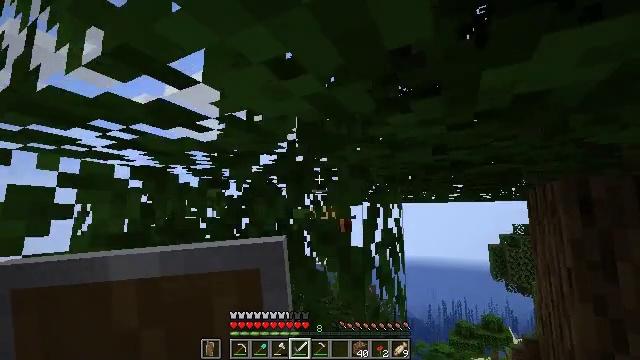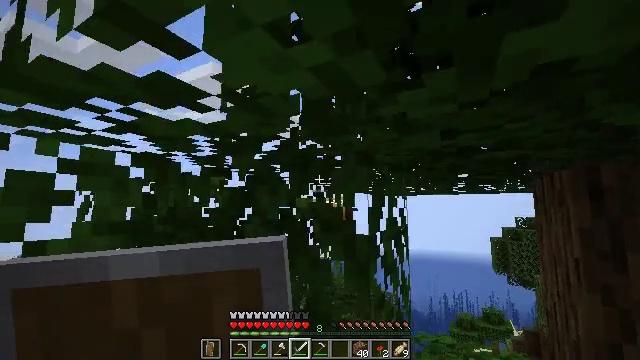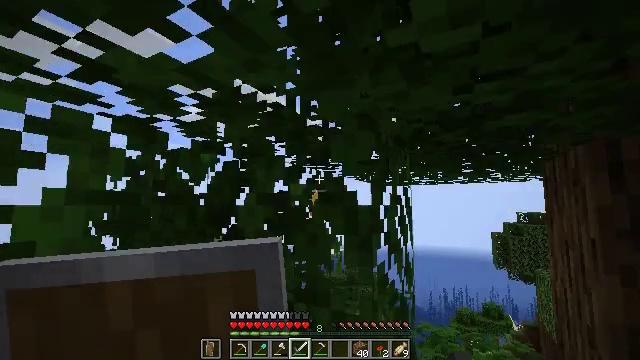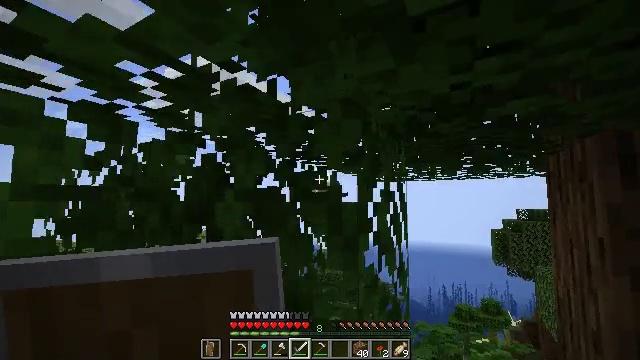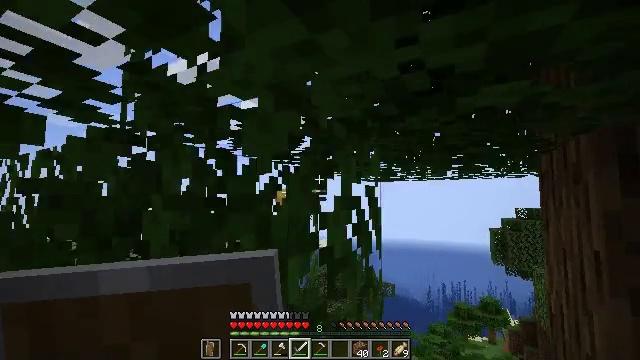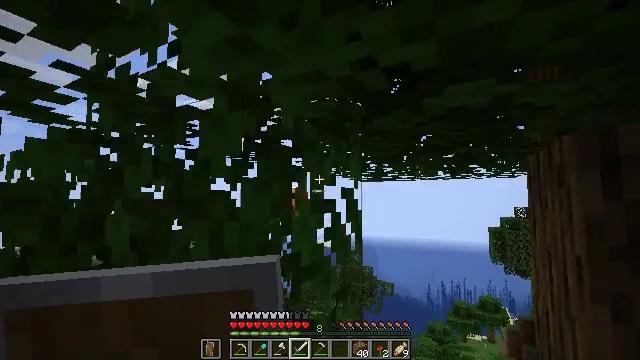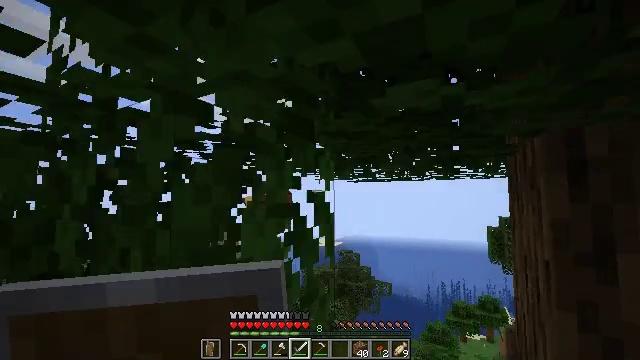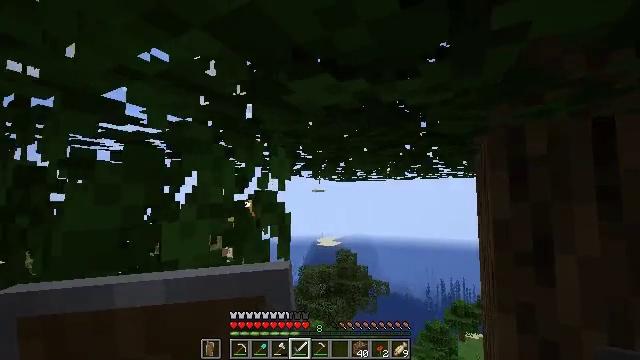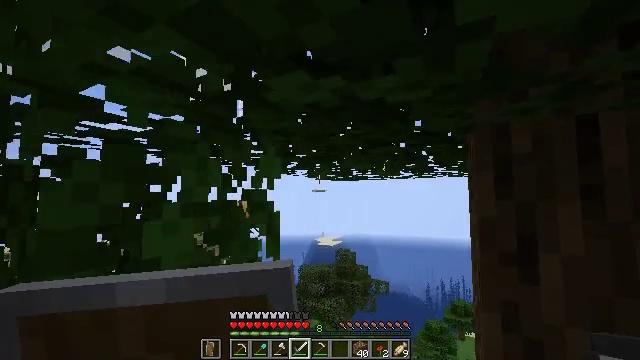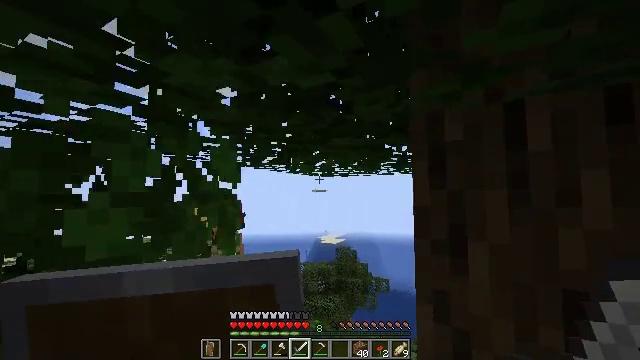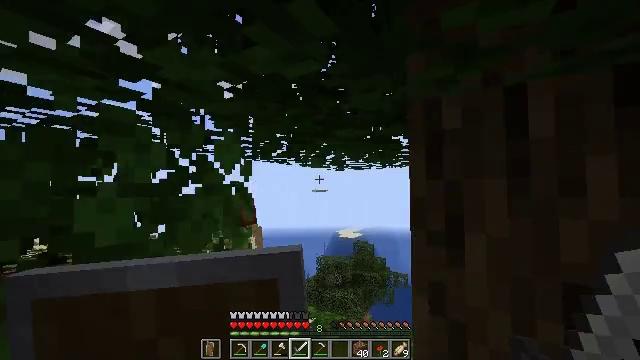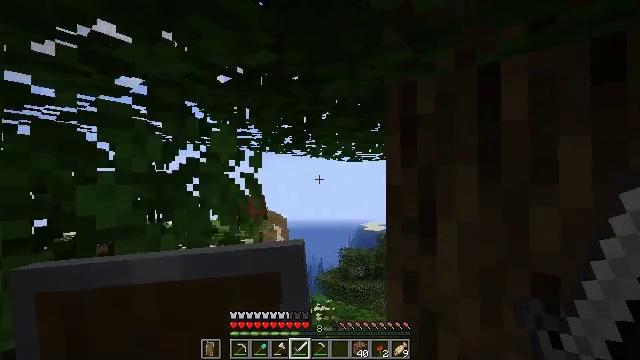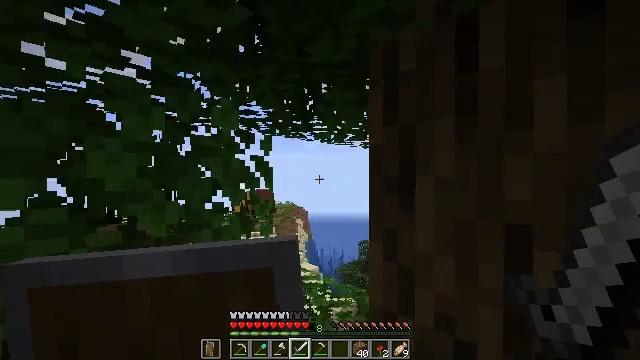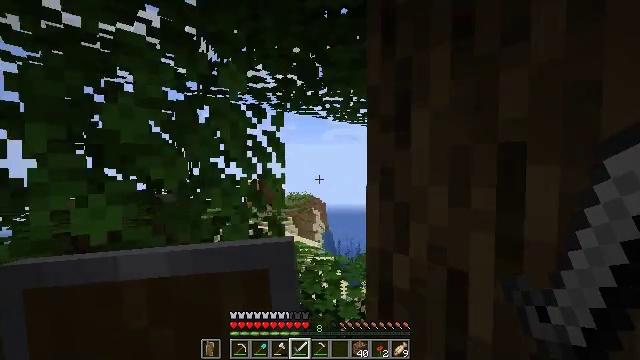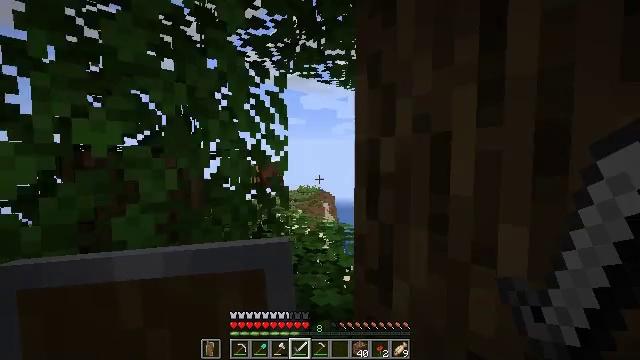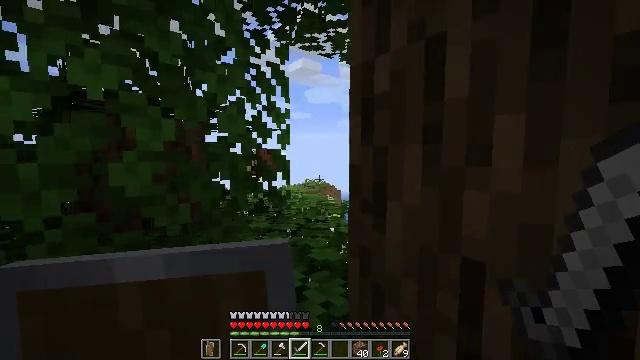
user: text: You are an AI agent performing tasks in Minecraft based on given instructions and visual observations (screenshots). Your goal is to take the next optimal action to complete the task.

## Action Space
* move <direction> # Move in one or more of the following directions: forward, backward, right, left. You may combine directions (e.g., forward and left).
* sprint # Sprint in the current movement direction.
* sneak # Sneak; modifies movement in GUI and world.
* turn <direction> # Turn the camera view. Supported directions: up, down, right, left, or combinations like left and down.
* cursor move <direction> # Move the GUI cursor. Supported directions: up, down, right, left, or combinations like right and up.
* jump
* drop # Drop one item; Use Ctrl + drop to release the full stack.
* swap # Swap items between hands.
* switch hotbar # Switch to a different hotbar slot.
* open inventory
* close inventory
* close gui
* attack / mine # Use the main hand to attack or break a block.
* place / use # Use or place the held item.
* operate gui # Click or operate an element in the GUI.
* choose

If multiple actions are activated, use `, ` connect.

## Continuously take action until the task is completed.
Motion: motion action
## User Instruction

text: Trim the tree by mining oak leaves.
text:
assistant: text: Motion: move forward, turn down
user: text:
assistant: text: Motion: move forward
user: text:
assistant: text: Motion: move forward and move right
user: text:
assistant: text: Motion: move right
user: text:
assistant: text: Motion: move right
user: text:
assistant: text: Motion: move right
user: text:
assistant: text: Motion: move right
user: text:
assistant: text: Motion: move right
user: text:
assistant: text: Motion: move right
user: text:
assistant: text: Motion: move right, turn left and down
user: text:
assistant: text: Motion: turn left and down
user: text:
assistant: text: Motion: turn left and down
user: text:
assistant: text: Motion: turn left and down
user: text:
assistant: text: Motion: turn left and down
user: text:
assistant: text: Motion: move forward, turn left and down
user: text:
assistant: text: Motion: move forward, turn left and down
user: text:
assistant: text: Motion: move forward, turn left and down
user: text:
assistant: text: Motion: move forward, turn left and down
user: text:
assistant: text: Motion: move forward, turn left and down
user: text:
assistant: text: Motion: move forward
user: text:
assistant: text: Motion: move forward
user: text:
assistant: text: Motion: move forward
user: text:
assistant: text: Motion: move forward, turn left and down
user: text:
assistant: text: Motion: move forward, turn left
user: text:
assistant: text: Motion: move forward, turn left
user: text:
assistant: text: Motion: move forward, turn left
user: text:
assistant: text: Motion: turn left
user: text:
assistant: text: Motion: turn left, attack / mine
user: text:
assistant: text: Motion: turn left, attack / mine
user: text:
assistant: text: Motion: attack / mine